Question: I've created a Play Framework program via Typesafe Activator (so it follows the template exactly).
I used 'sbteclipse-plugin' version 3.0.0 to create an Eclipse project and imported that into Scala IDE 4.0.0. These are all the latest versions at the time of writing.
The Scala IDE definitely seems to support the Play Framework. It has syntax highlighting for the custom formats, including the routing file and templates. Yet, it doesn't seem to be able to find the views from the controllers. In particular, the call to 'views.html.index' triggers an error: "object index is not a member of package views.html".

I tried enabling refreshing using native hooks or pooling as <URL>, but it had no affect.
I should note that while the code has been compiled in the command line (with 'activator ~run'), it hasn't been compiled in Scala IDE, since I don't know how to (it doesn't seem to be documented anywhere).
What can I do to get rid of these false errors?
EDIT: After running 'activator clean ~run', I have another error: The project cannot be built until build path errors are resolved. There's no further details on what these build path errors are.
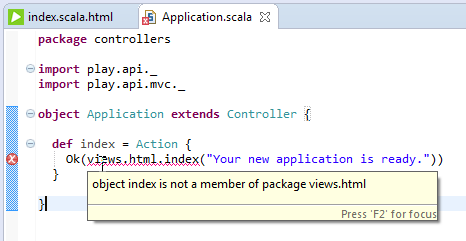
Answer: Just upgrade to 'sbteclipse' version '5.1.0' and everything should work out of the box. Also make sure you follow <URL>.
---
This is <URL> soon.
For now, you can add the following line to your build.sbt:
'''
EclipseKeys.createSrc := EclipseCreateSrc.All
'''
Kill the SBT console and run 'sbt eclipse' again. That should add the following line to the '.classpath' file within your project folder as a workaround:
'''
<classpathentry kind="src" path="target/scala-2.11/twirl/main"/>
'''
Refresh your Eclipse project to pick up the change.